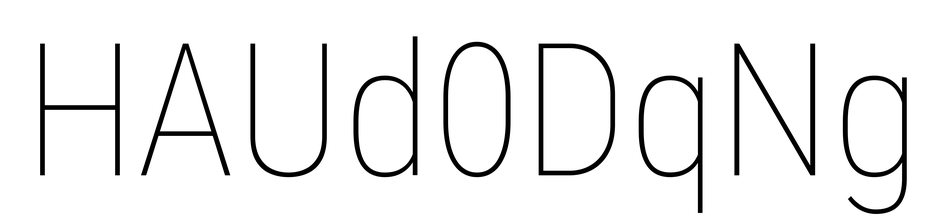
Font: Roboto_Condensed_Thin